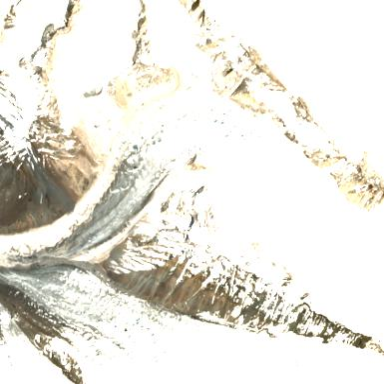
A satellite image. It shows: Majestic glacier in the distance.